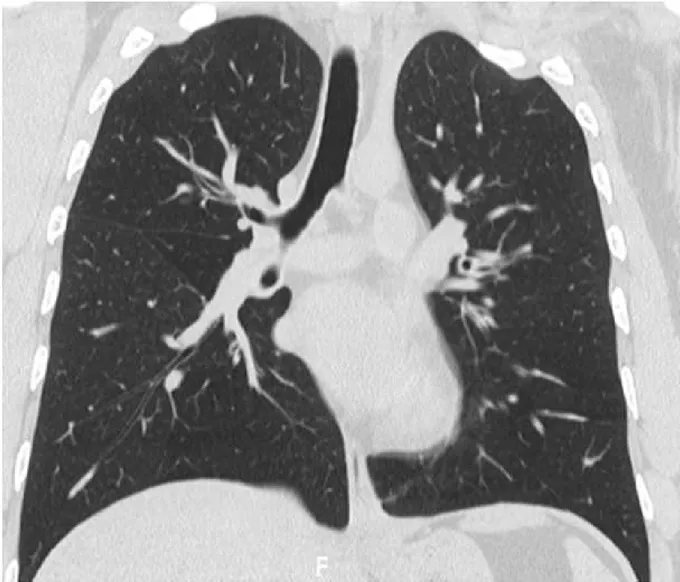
March 2017, CT chest, lung window, showing bilateral bronchial wall thickening and atelectatic bands in the right upper lobe.
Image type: radiology (ct)